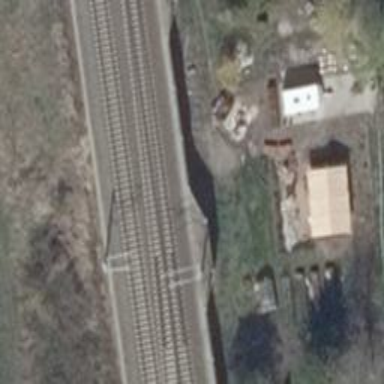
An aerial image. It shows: Railway track with contact lines for electrification.